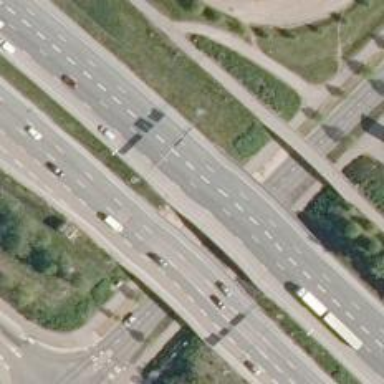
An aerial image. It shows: Trunk highway bridge with asphalt surface.